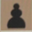
Piece: bP